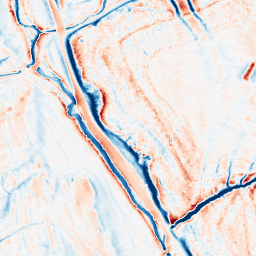
Category: classical
Decomposition family: gaussian_anisotropic
Decomposition parameters: sigma_x: 5
sigma_y: 2
Upsampling method: bicubic_3x
Upsampling parameters: scale: 3
Upsampling scale: 3